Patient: sex M, age 66
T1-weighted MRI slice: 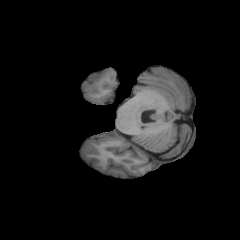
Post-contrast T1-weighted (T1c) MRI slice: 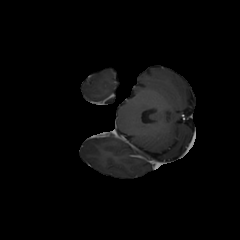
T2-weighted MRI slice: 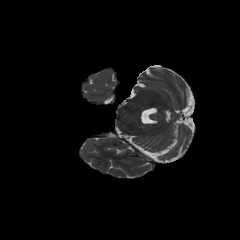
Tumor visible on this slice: no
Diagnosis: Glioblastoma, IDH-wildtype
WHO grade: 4